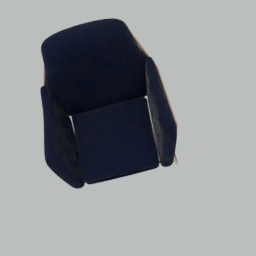
Label: furniture